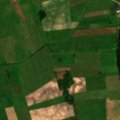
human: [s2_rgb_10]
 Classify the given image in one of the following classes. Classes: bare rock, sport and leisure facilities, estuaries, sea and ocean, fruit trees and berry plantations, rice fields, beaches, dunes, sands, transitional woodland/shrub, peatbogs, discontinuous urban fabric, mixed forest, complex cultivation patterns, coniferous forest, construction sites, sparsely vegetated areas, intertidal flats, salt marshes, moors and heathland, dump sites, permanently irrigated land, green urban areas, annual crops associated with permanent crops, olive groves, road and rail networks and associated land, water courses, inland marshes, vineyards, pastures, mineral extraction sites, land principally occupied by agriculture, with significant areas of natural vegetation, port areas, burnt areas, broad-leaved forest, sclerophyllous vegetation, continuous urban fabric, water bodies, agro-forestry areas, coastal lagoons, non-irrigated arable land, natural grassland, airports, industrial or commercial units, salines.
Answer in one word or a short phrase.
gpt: non-irrigated arable land, complex cultivation patterns, broad-leaved forest